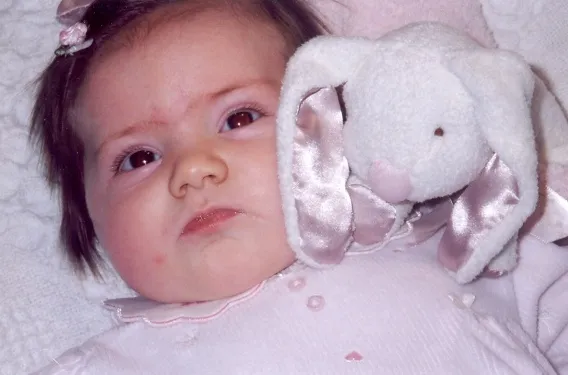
Old photograph of patient when she was 3 months old shows similar anterior segment appearance.
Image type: medical_photograph (oral_photograph)